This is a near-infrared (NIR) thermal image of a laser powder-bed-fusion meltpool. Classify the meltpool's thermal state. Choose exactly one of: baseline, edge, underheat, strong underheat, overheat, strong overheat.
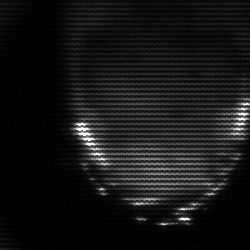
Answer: edge